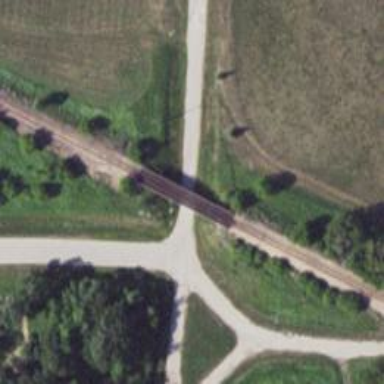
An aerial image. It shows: Railway bridge.